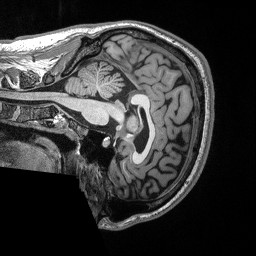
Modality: T1w
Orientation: sagittal
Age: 21
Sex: male